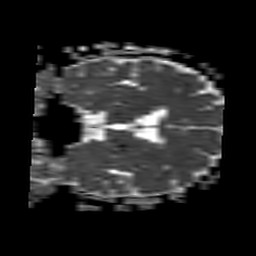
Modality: ADC
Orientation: coronal
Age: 44
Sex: male
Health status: ill
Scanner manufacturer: philips
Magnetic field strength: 3 T
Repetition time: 3.8 s
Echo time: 0.09 s